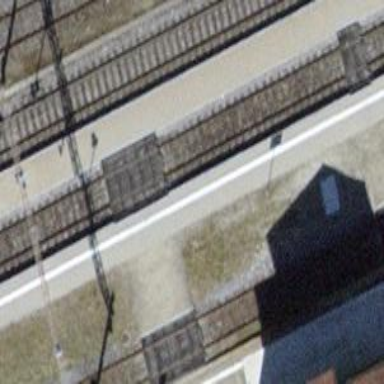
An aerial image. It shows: Railway crossing.